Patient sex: M
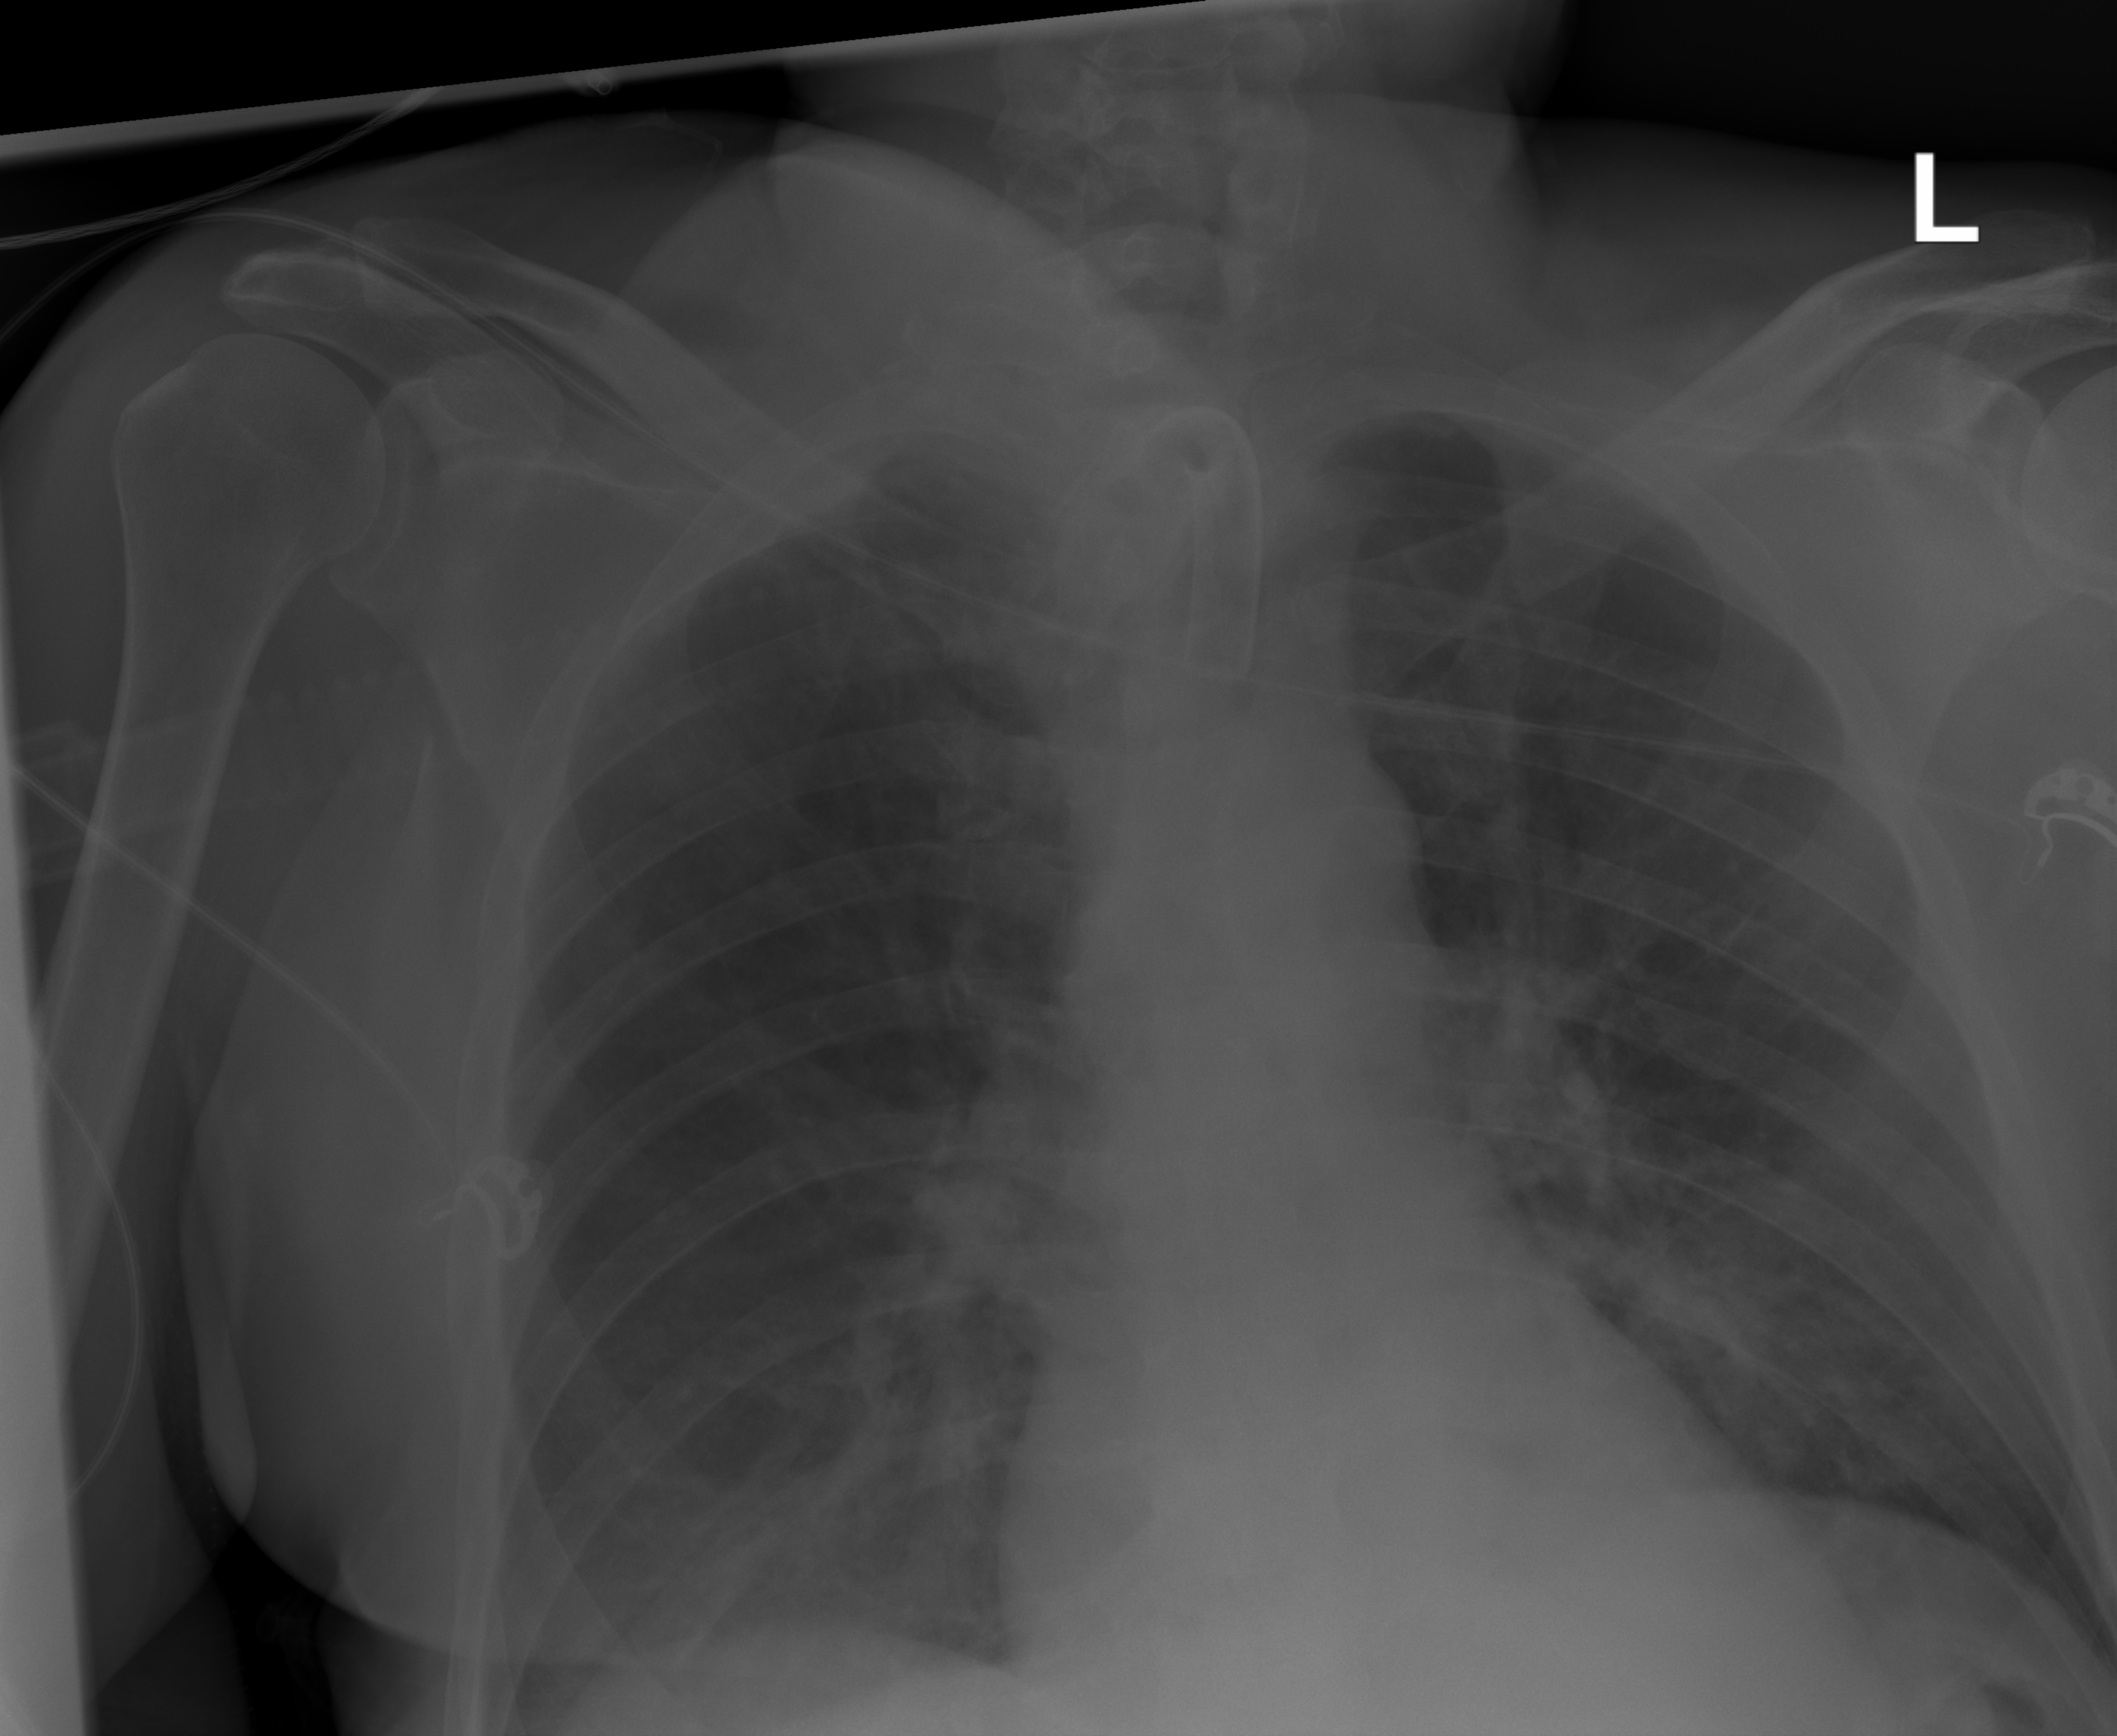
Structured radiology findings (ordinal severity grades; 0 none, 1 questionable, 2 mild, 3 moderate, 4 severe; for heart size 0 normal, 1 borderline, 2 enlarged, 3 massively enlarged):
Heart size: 0
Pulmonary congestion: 0
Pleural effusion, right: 2
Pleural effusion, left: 0
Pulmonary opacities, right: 0
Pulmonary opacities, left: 1
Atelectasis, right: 2
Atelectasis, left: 0